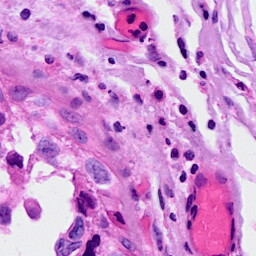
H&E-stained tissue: Breast